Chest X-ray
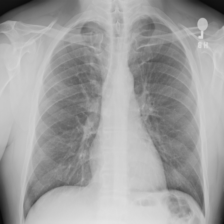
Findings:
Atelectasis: negative
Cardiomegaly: negative
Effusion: negative
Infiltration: negative
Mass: negative
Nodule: negative
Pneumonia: negative
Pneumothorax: negative
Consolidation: negative
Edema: negative
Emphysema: negative
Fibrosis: negative
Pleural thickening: negative
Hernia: negative